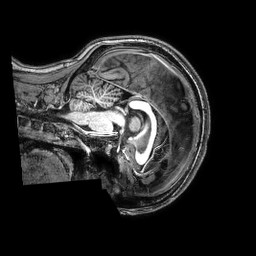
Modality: T1w
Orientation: sagittal
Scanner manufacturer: philips
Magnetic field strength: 3 T
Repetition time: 0.008 s
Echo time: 0.003547 s